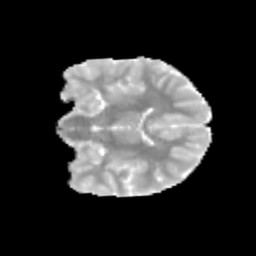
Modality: MD
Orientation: coronal
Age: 12
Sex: female
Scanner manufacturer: siemens
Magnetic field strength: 3 T
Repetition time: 3.8 s
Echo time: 0.07 s